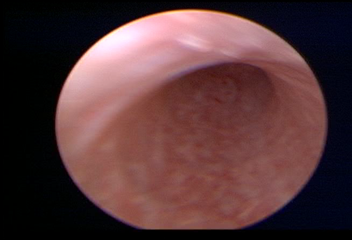
Modality: WLC
Class: Normal mucosa
Bladder cancer association: No